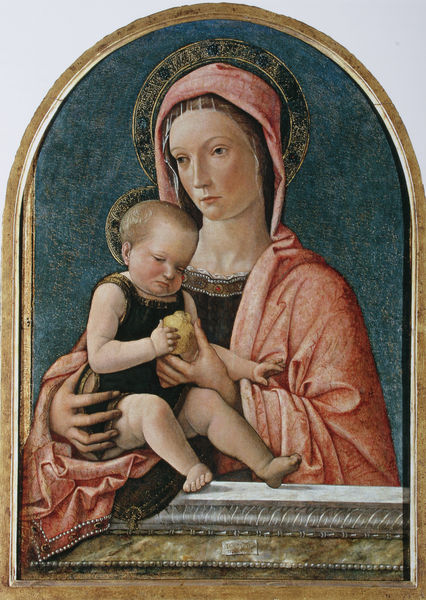
Titel: Madonna mit Kind (Madonna Trivulzio)
Künstler: Giovanni Bellini
Standort: Mailand
Institution: Pinacoteca del Castello Sforzesco
Schlagwörter: blau, hand, nackt, umhang, weiß, braun, fenster, frau, schwarz, obst, rot, schleier, tuch, arm, arme, falten, gesicht, halten, rahmen, hände, portrait, spiegel, brüstung, gewand, gold, mantel, sitzend, kind, mutter, krone, perlen, renaissance, rosa, traurig, oval, rund, apfel, balkon, füße, liebe, bogen, italien, venedig, baby, kopftuch, brot, junge, stola, birne, quitte, barfuss, knabe, zettel, religion, jungfrau, altar, halbrund, sims, heiligenschein, gesims, nimbus, christus, jesus, toga, mittelalter, andacht, heiliger, heilige, fresko, laib, zitrone, maria, madonna, tunika, ikone, altarbild, ind, säugling, erlöser, sentimental, halbrunde, lunette, jesuskind, heiligenscheine, madonna mit kind, glorie, passion, muttergottes, jesukind, gewnad, frust, heilige jungfrau, apfle, jesuskind mit apfel, hl. maria